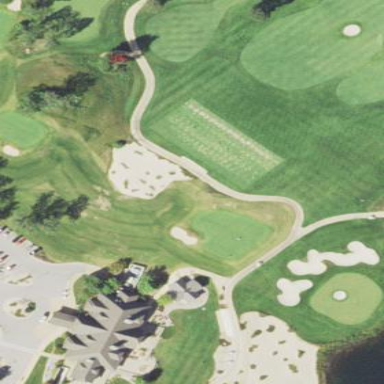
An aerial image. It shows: Area with grass used as rough in golf course.